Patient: sex M, age 52
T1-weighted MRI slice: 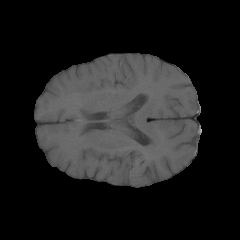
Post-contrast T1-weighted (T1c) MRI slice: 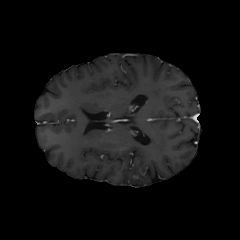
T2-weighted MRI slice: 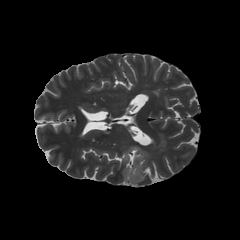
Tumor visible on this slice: yes
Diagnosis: Astrocytoma, IDH-mutant
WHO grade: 3